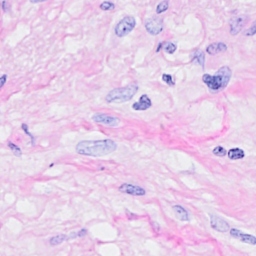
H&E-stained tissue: Breast